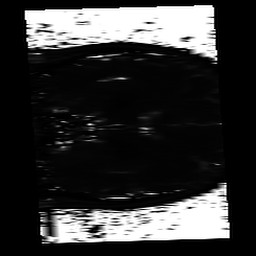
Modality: T2map
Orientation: coronal
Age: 41
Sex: female
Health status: ill